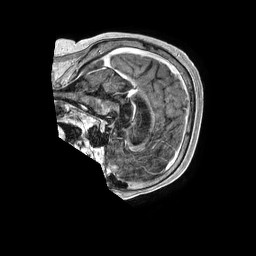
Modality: T1w
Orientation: sagittal
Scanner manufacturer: philips
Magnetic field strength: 1.5 T
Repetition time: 0.007704 s
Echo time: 0.003542 s